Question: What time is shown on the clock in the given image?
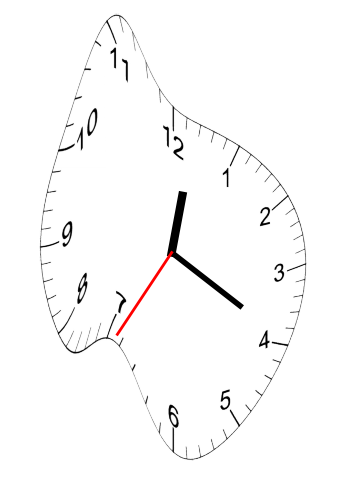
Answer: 12:19:35